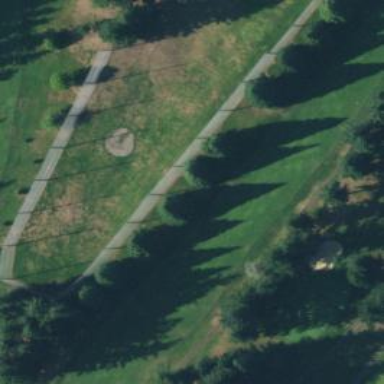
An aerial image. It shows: Grassy area designated as golf fairway.